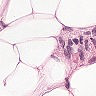
Metastatic tissue present: yes